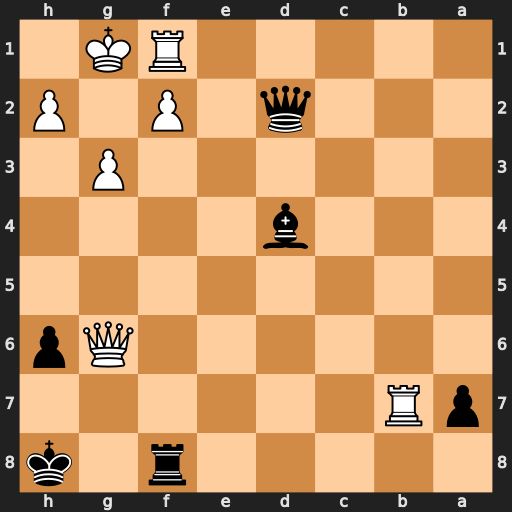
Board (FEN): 5r1k/pR6/6Qp/8/3b4/6P1/3q1P1P/5RK1
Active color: b
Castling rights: -
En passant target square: -
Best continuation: Bxf2+ Kg2 Qd5+ Kh3 Qxb7